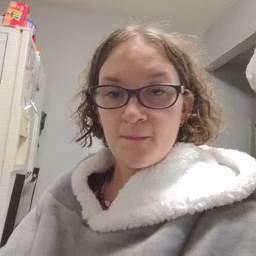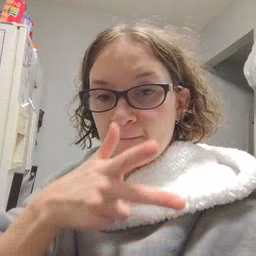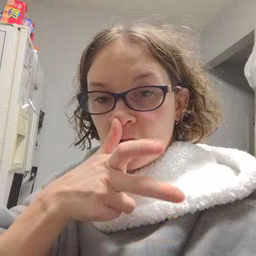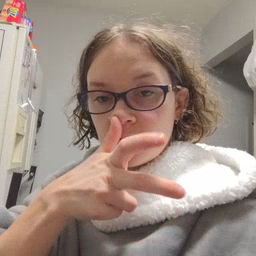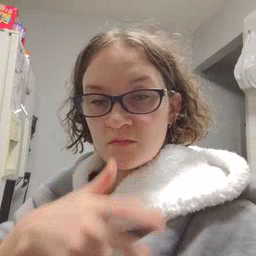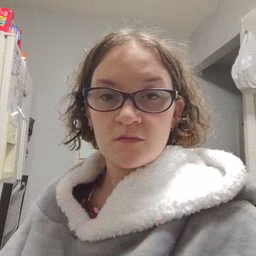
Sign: bug